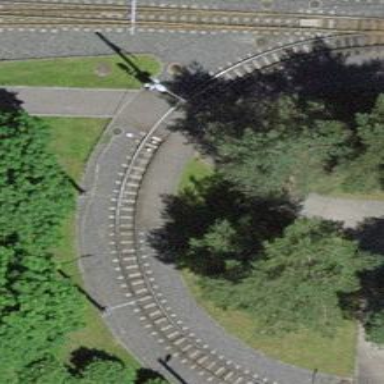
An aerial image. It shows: Tram railway siding with electrified contact line. There is one track in the siding.